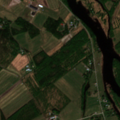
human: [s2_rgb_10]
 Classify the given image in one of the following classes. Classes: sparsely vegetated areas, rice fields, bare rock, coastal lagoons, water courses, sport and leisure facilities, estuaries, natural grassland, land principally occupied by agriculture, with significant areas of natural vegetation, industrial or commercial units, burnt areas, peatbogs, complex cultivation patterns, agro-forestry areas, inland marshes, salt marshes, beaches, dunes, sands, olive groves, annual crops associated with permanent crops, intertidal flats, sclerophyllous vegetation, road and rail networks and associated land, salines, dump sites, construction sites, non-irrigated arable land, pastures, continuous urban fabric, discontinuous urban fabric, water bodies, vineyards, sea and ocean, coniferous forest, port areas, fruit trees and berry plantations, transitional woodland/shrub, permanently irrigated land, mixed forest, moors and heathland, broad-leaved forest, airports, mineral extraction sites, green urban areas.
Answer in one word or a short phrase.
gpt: non-irrigated arable land, land principally occupied by agriculture, with significant areas of natural vegetation, mixed forest, water courses